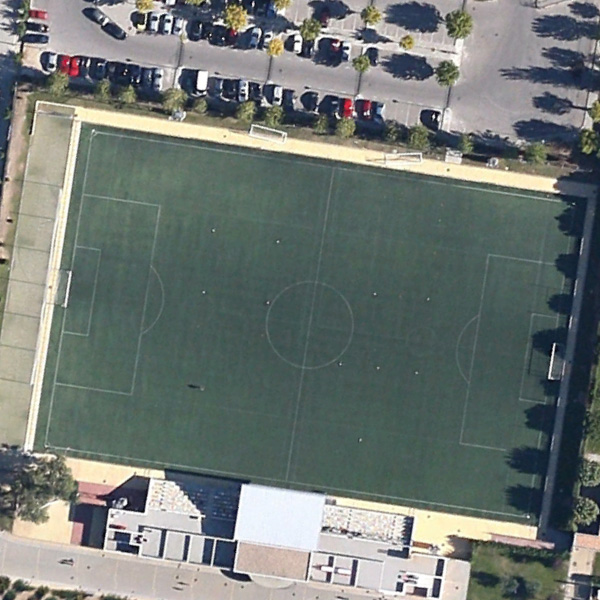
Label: Playground